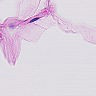
Metastatic tissue present: no